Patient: sex M, age 57
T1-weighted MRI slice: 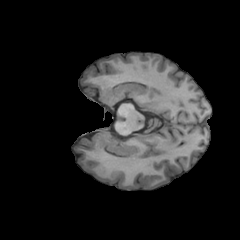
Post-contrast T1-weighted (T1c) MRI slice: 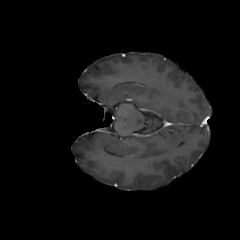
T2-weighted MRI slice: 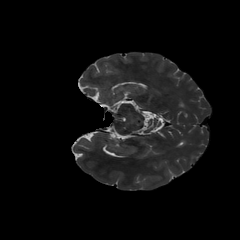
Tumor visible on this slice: no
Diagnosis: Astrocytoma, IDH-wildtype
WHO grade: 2